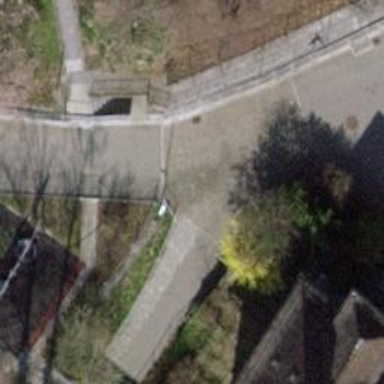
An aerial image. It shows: Footway with surface made of sett.